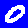
Digit: 0